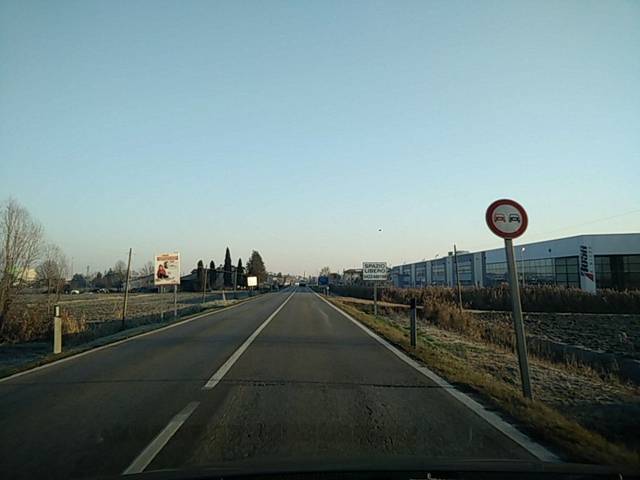
Region: Italy
Coordinates: 45.675, 12.626